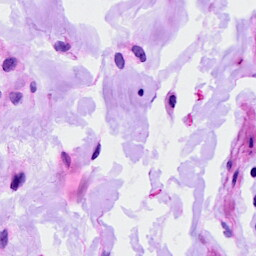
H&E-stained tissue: Ovarian